Aerial crown-view tile of a tropical tree (Barro Colorado Island, Panama), acquired 20250915:
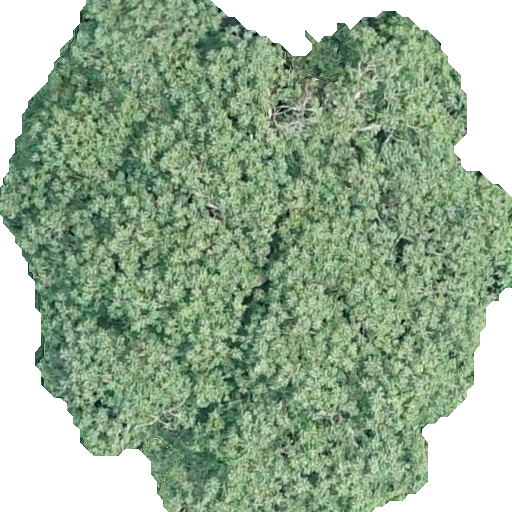
Species: Astronium graveolens
GBIF accepted scientific name: Astronium graveolens
Crown area: 305.716 m²